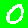
Digit: 0